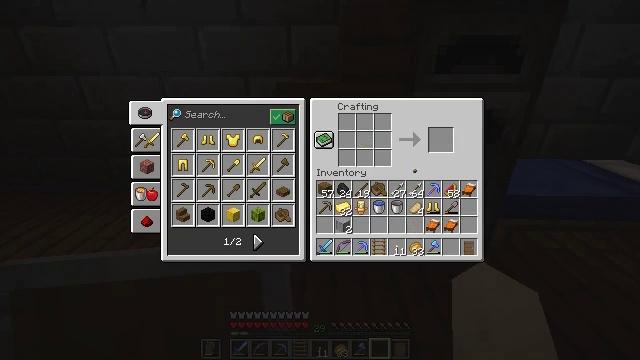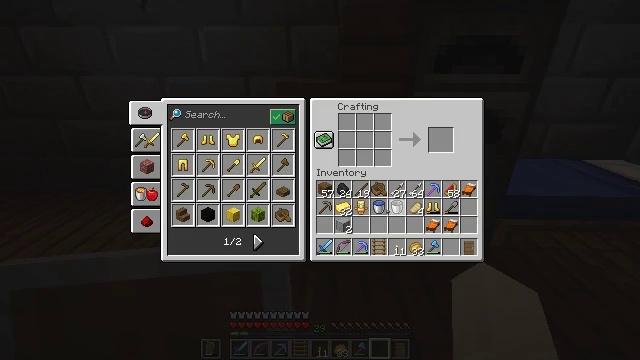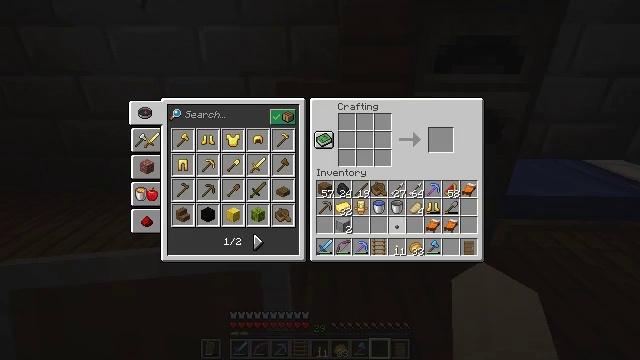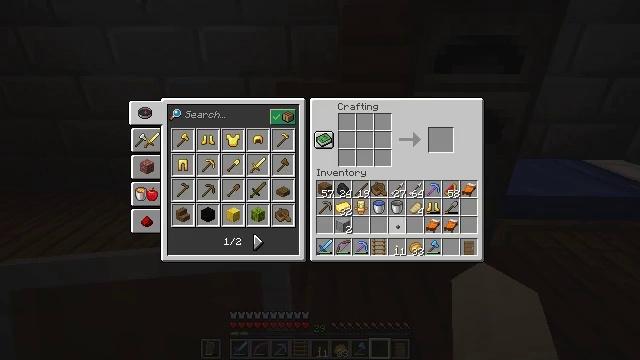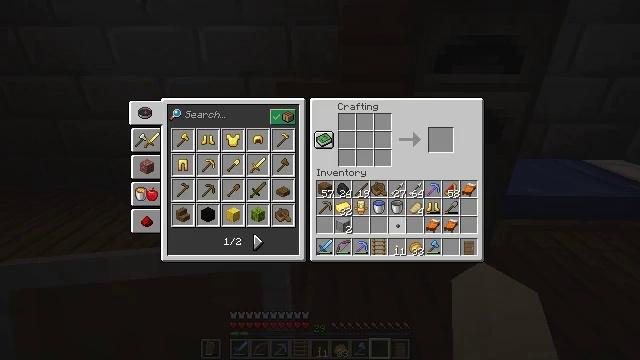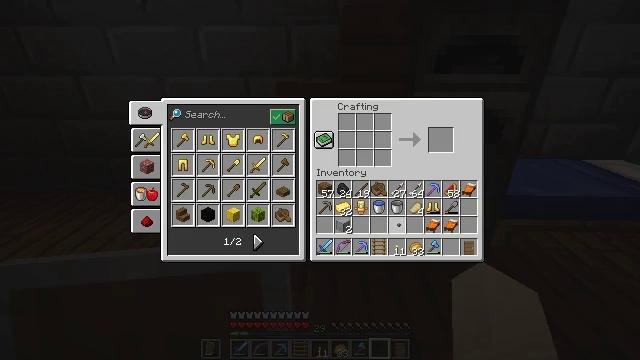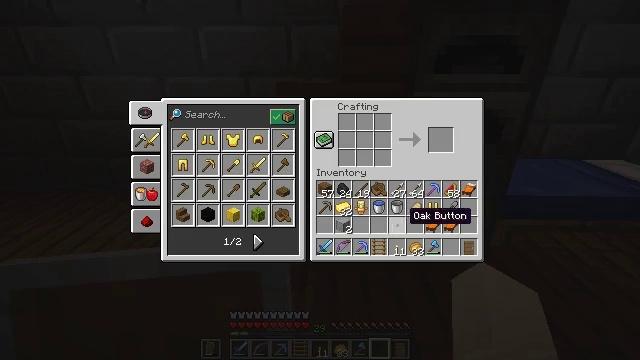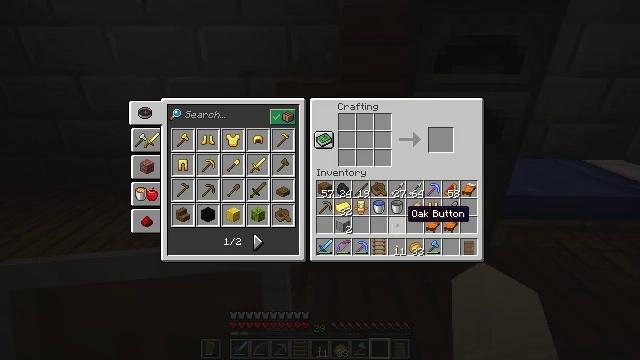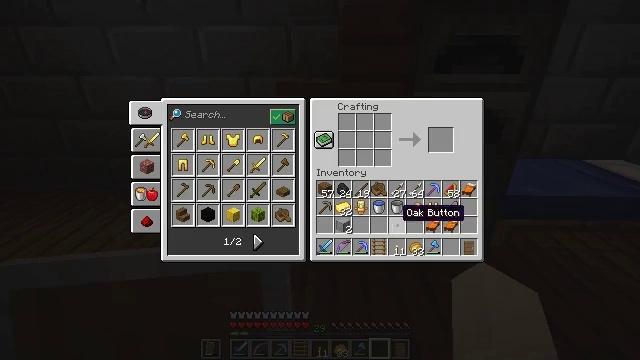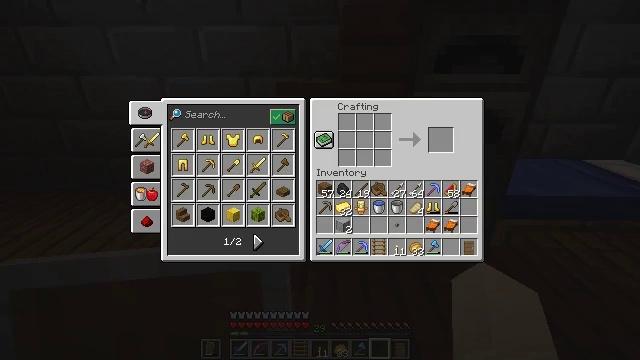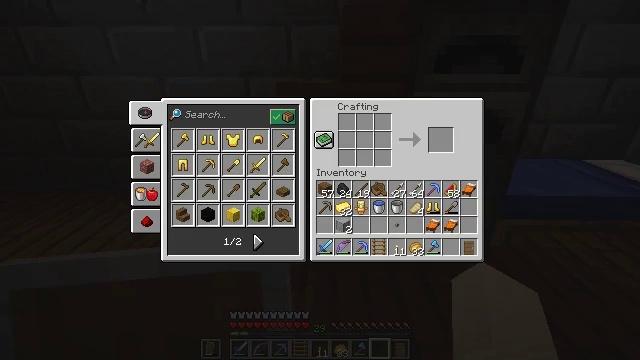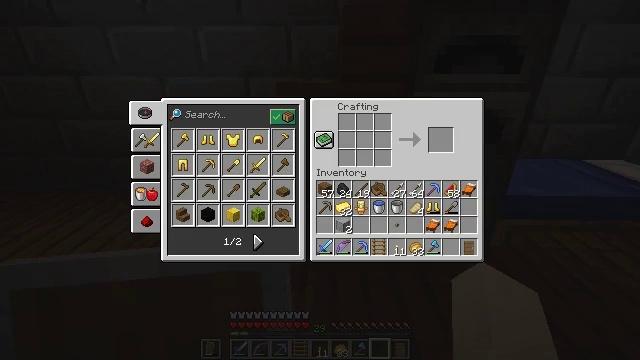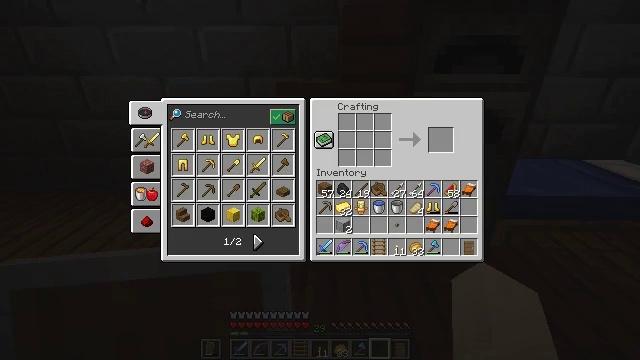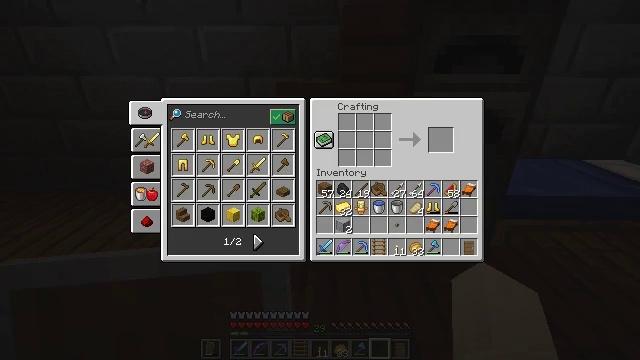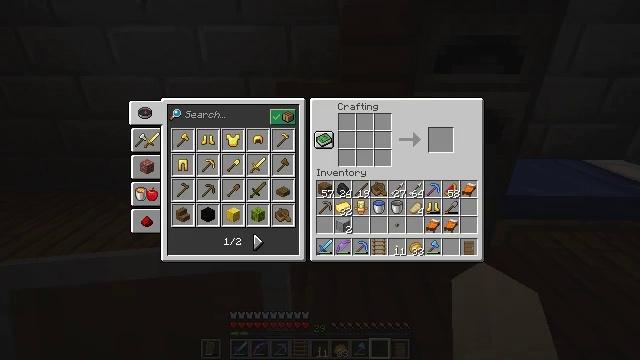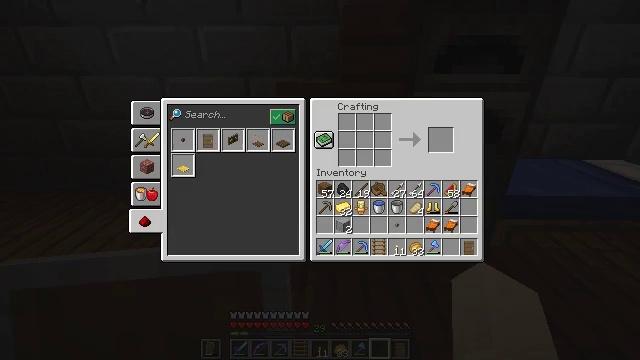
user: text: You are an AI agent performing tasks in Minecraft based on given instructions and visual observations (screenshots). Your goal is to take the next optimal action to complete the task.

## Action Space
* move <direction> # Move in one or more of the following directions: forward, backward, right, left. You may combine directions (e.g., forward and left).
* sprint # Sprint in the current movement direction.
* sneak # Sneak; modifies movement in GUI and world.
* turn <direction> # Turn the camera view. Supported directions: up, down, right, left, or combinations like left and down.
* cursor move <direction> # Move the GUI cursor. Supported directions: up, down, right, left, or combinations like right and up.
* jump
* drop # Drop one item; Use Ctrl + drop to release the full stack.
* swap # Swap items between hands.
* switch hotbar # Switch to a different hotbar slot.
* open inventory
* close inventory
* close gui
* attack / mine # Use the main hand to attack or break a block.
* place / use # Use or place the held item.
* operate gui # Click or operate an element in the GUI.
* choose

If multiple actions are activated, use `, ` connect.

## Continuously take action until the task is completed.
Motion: motion action
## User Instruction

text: Create a spruce button using one spruce plank.
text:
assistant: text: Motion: cursor move left and down, open gui
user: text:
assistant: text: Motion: cursor move right and down
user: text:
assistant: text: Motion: no_op
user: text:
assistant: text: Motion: operate gui
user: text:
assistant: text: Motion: operate gui
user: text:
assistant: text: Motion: no_op
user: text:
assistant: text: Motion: no_op
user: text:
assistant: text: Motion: no_op
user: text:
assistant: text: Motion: cursor move left and down
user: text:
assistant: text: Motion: cursor move left and down
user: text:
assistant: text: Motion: cursor move right and up
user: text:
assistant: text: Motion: cursor move right and up
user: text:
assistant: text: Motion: no_op
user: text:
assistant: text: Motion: no_op
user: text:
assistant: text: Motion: operate gui
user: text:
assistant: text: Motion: no_op
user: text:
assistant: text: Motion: cursor move up
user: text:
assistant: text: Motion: cursor move up
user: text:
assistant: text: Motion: cursor move right and up
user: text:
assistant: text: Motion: cursor move right and up
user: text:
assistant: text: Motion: cursor move left
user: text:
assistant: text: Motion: cursor move left
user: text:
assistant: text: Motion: cursor move up
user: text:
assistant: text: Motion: no_op
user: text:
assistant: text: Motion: operate gui
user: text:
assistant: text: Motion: cursor move right, operate gui
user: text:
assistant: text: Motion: cursor move right and up
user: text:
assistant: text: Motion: cursor move right
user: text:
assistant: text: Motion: cursor move left and up
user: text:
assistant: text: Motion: no_op